Question: I am trying to draw something similar:

The main idea is to draw ellipses with different color in some specific range, for example from [-6, 6].
I have understood that 'plt.contour' function can be used. But I do not understand how to generate lines.
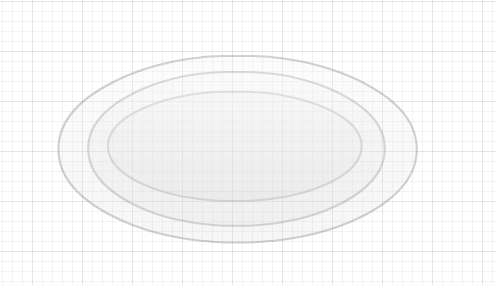
Answer: I personally wouldn't do this with contour as you then need to add information about the elevation which I don't think you want?
'matplotlib' has 'Ellipse' which is a subclass of 'Artist'. The following example adds a single ellipse to a plot.
'''
import matplotlib as mpl
ellipse = mpl.patches.Ellipse(xy=(0, 0), width=2.0, height=1.0)
fig, ax = plt.subplots()
fig.gca().add_artist(ellipse)
ax.set_aspect('equal')
ax.set_xlim(-2, 2)
ax.set_ylim(-2, 2)
'''

You then need to research how to get the effect you are looking for, I would <URL> in general making things transparent is done through 'alpha'.